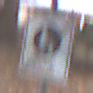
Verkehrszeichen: EndeFussgaengerzone
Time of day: MorningAfternoon
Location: Outdoor (Suburban)
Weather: PartlyCloudy
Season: NotSpecified
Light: Natural